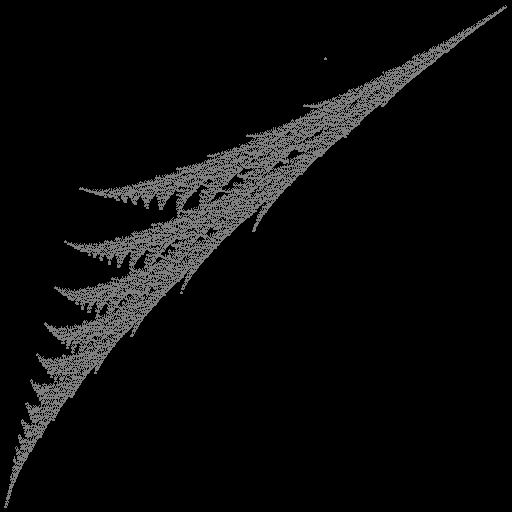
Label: umbrellafern